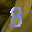
Label: 8